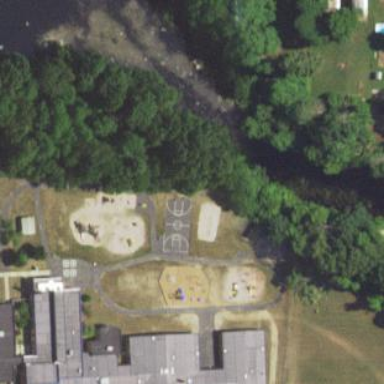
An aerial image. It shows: Playground area for leisure activities on the land.